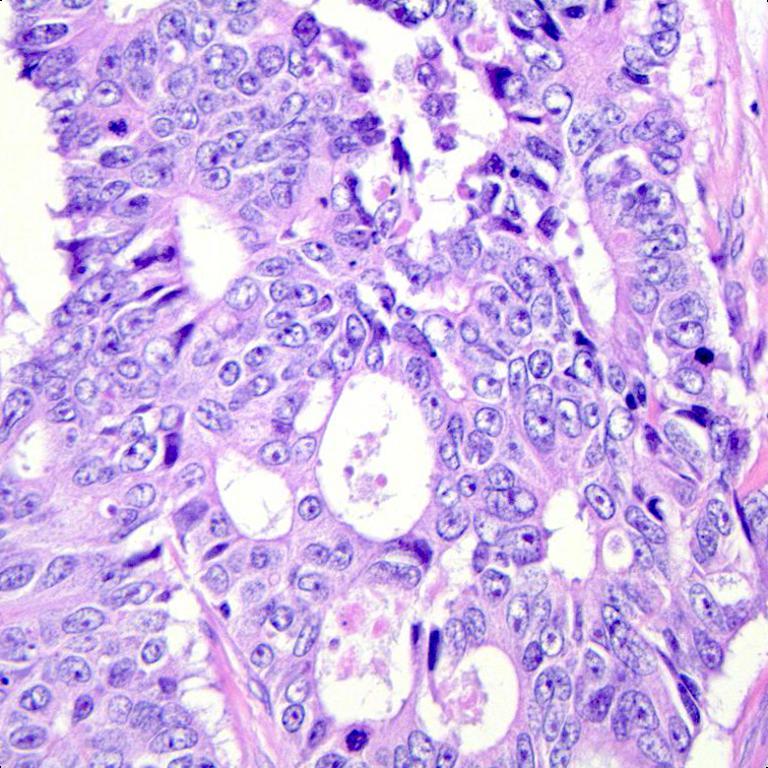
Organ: colon
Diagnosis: adenocarcinomas